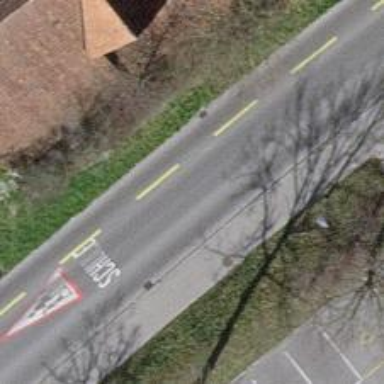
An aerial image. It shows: Secondary road with designated cycle lane on the left.